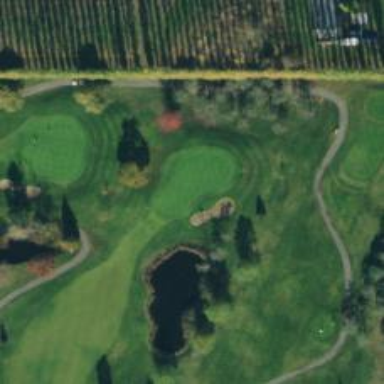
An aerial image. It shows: Golf hole.